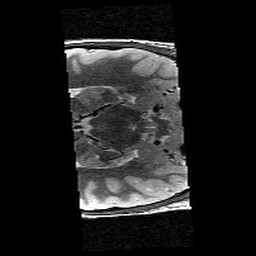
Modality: T2w
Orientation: axial
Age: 12
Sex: male
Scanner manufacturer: siemens
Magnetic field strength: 3 T
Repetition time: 8.46 s
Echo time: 0.067 s